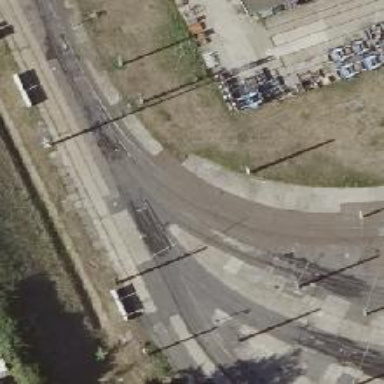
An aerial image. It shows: Railway switch.